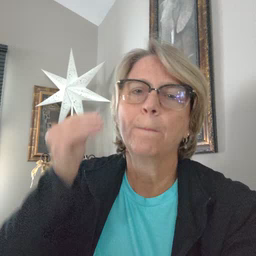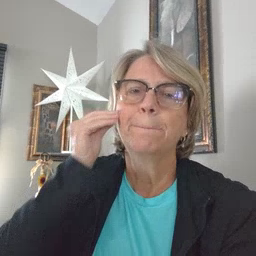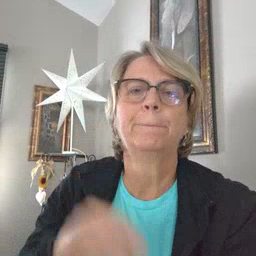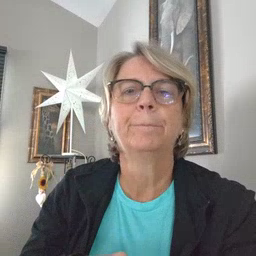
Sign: home